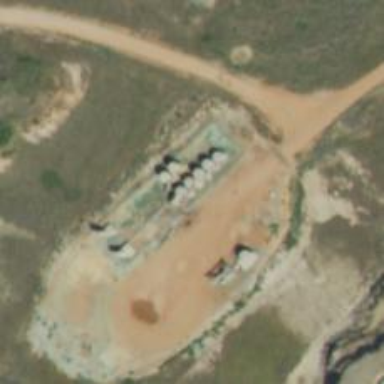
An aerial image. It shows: Storage tank that is man-made.